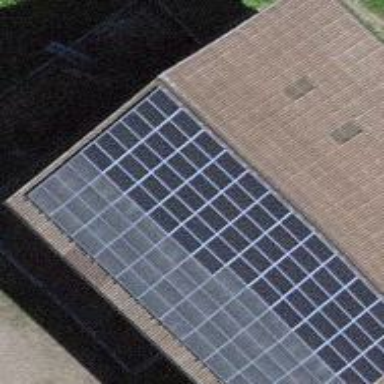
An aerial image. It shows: Solar power generator using photovoltaic method with solar photovoltaic panel types.